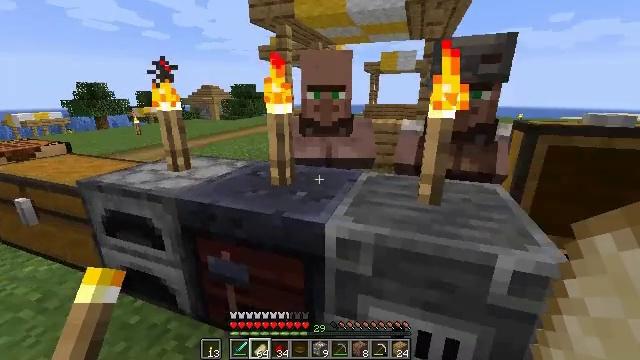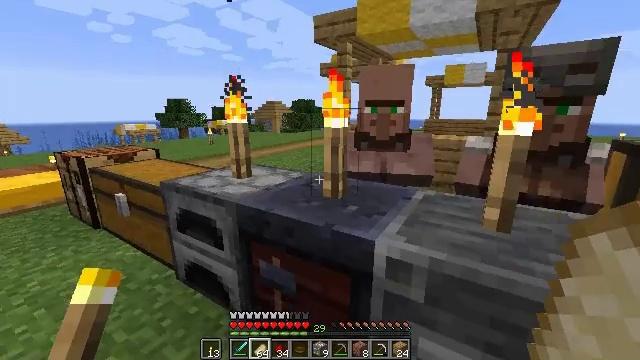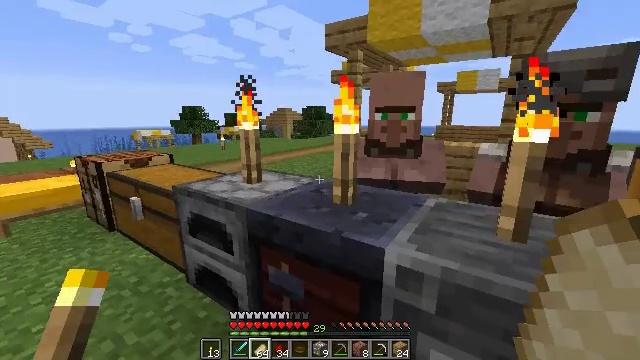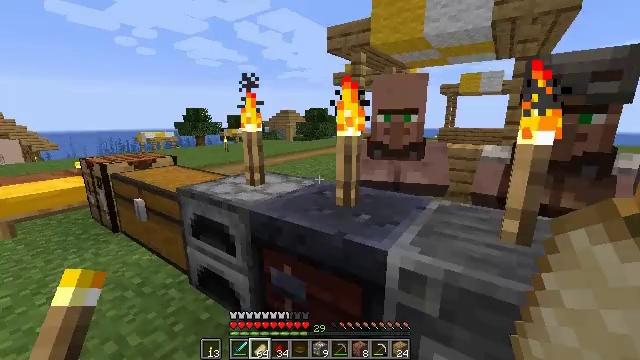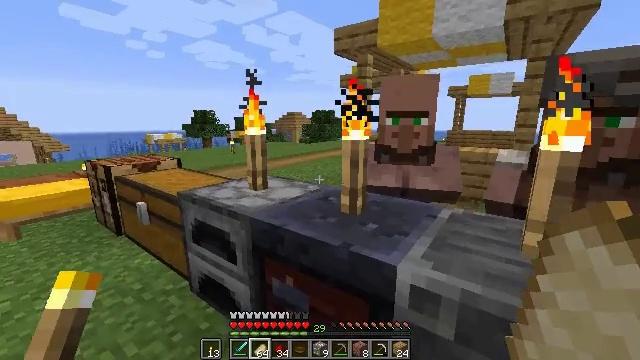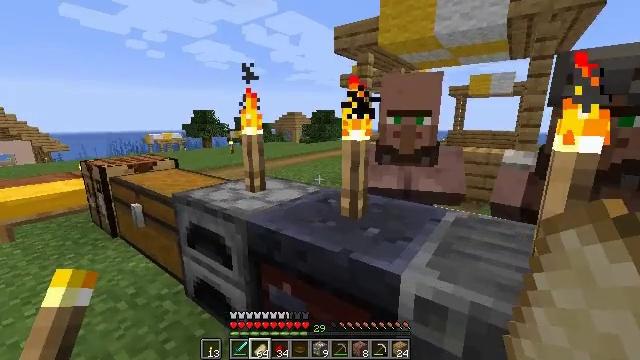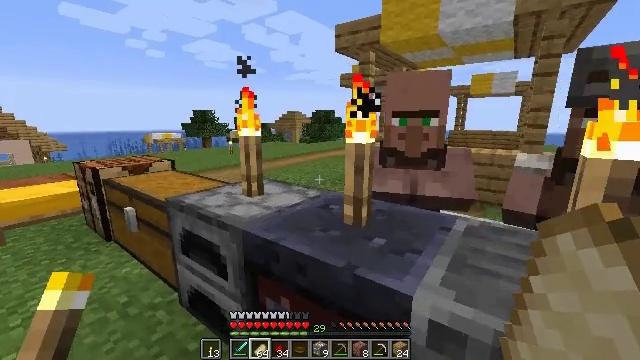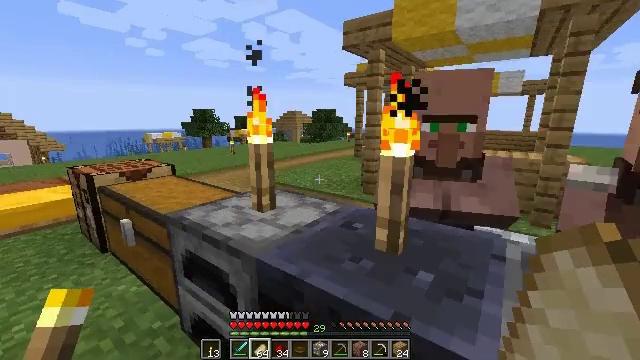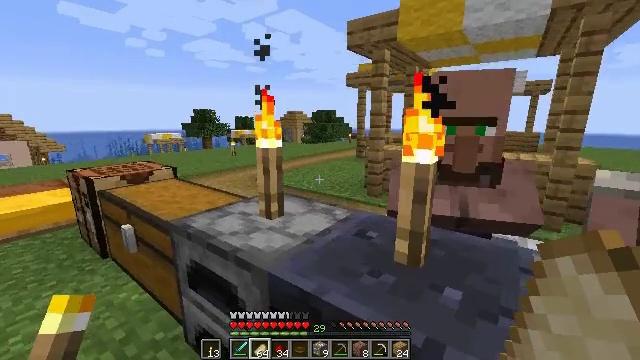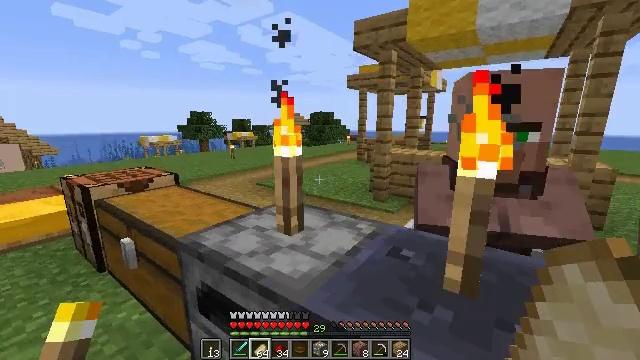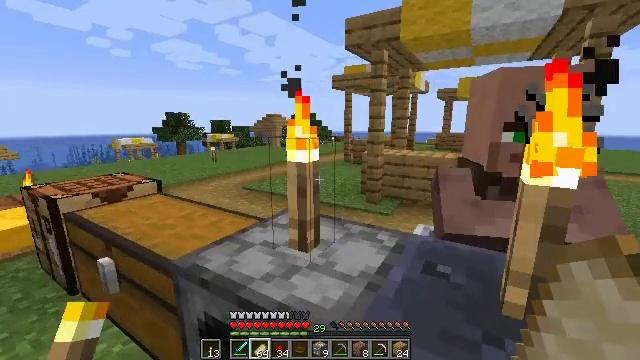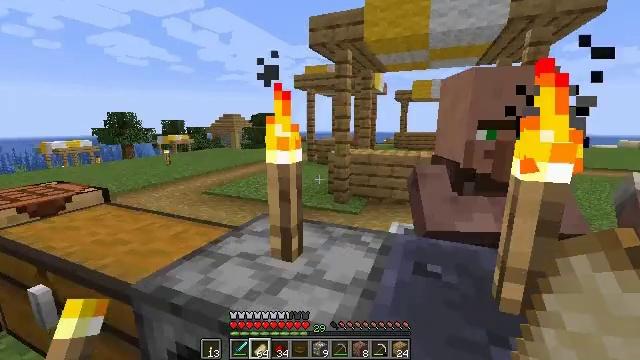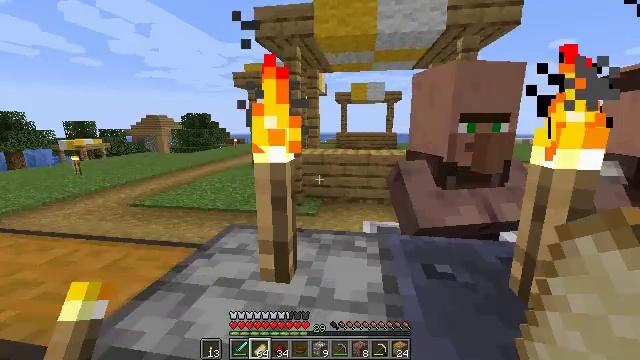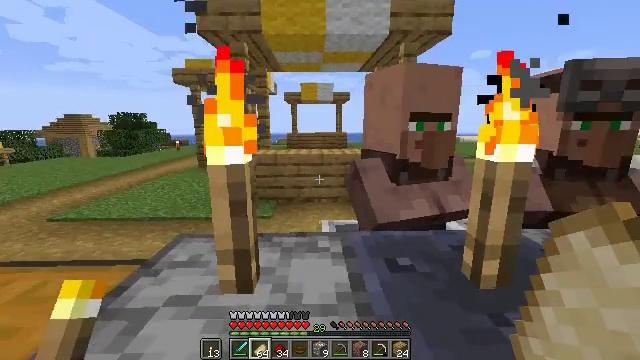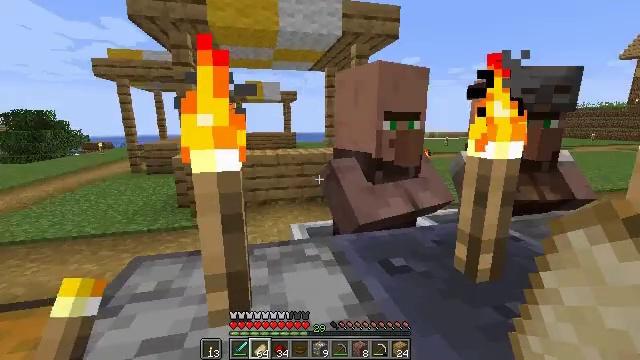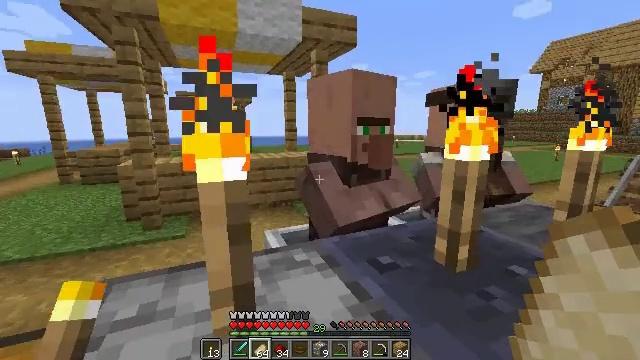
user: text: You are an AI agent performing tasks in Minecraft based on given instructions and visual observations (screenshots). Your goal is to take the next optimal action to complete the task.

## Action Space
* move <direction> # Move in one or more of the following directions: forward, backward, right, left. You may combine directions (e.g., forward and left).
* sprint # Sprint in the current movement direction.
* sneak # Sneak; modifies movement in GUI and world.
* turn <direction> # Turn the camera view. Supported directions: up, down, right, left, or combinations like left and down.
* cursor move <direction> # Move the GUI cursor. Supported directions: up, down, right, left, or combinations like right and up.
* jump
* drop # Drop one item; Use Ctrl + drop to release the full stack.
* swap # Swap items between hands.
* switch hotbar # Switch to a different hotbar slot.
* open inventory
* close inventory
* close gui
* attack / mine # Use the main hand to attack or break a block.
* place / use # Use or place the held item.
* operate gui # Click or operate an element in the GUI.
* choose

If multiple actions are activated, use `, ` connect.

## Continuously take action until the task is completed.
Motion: motion action
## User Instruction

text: Combine diamonds and sticks on a crafting table to create a diamond axe.
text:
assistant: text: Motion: turn left and up
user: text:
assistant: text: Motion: turn left and up
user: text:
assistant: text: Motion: no_op
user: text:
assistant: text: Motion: move forward, turn left
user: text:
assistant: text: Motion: move forward
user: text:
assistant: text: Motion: move forward and move left
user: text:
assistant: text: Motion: move forward and move left
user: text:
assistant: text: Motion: move forward and move left
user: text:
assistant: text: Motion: move forward and move left
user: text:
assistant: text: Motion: move forward and move left, turn right
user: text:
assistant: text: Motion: move forward and move left, turn right
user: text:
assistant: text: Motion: move forward and move left, turn right
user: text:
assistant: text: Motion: move forward and move left, turn right
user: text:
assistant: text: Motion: move forward and move left, turn right
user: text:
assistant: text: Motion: turn right
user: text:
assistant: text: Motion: turn right and up
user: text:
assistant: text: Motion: turn right and up
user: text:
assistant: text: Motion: turn right and up
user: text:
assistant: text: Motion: turn up
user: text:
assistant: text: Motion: turn up
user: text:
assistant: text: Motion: turn up
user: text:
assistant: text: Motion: no_op
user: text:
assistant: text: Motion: use / place
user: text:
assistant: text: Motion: use / place
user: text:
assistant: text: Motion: use / place
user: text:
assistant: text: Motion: use / place
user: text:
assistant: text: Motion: no_op
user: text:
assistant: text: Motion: open gui
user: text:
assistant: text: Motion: no_op
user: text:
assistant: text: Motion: no_op